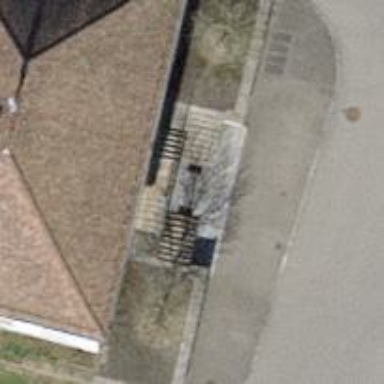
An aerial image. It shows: Set of steps on the road.